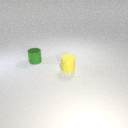
small yellow rubber cylinder in front of small green metal cylinder